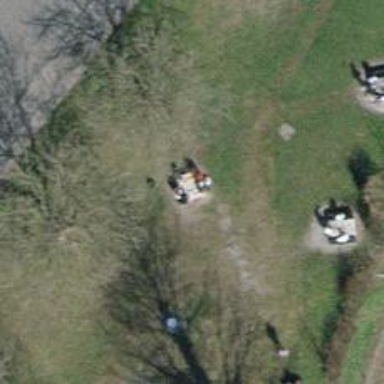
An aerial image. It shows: Picnic table located in leisure land area.